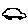
Label: car